Chest X-ray:
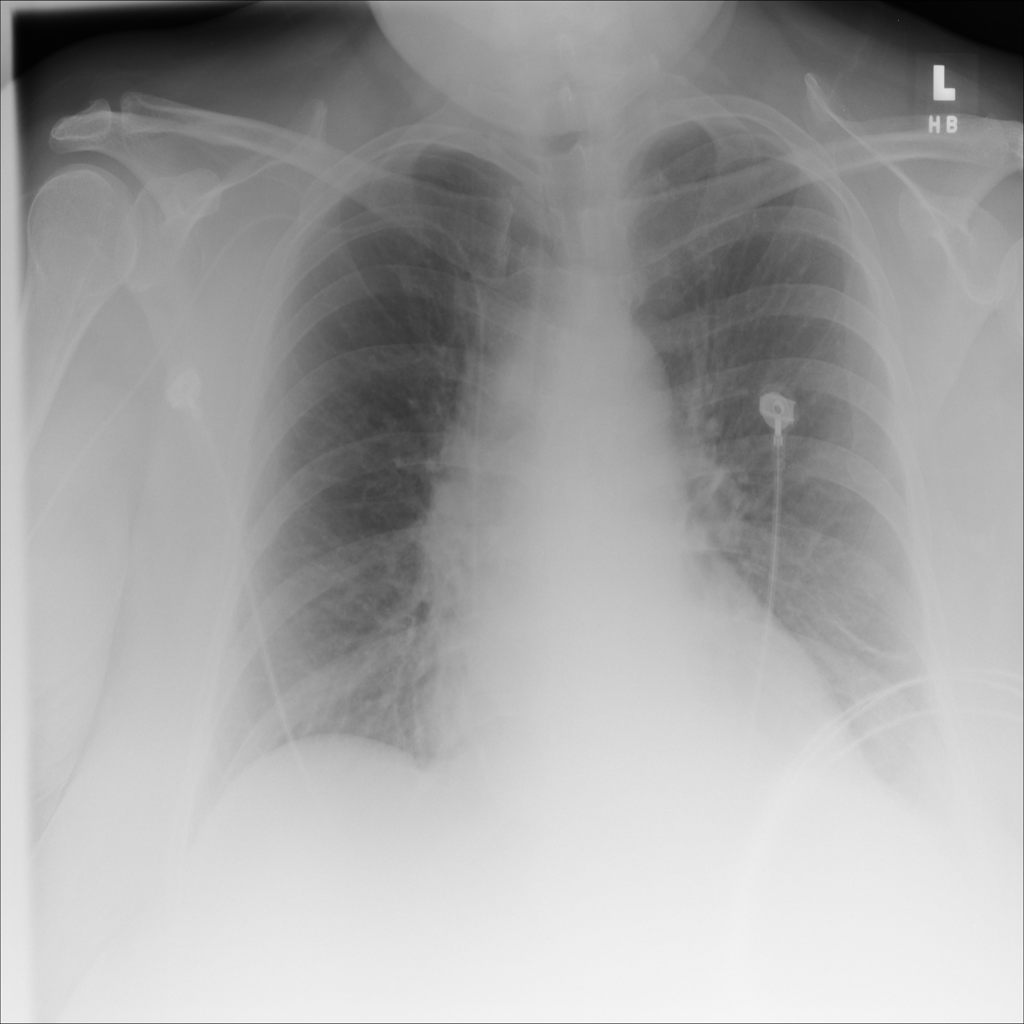
Findings: Effusion
No abnormal finding: no